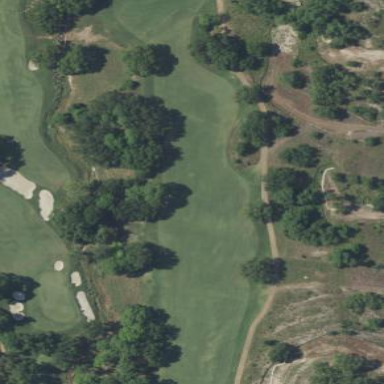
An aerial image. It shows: Grassy area designated as golf fairway.